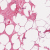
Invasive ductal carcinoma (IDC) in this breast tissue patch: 0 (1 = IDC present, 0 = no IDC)